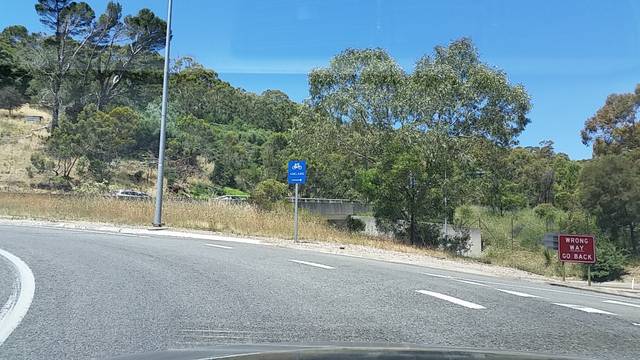
Region: Australia
Coordinates: -34.968, 138.671